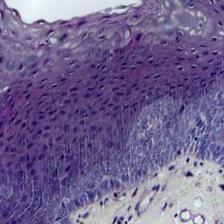
Diagnosis: Normal